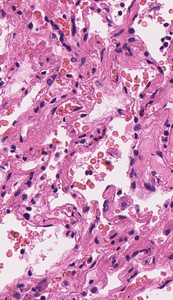
Tumor epithelial tissue: no
Tumor-associated stroma tissue: no
Normal tissue: yes